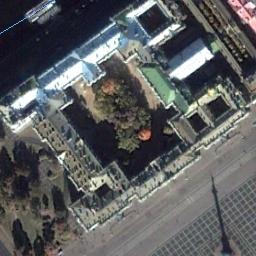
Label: palace